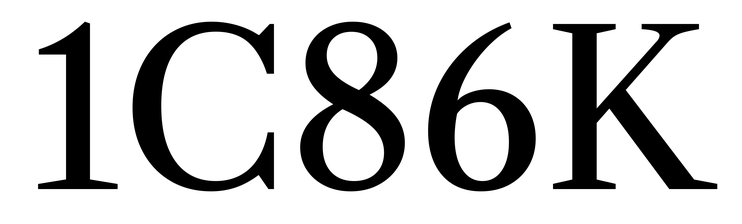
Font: LibreCaslonText_Regular